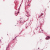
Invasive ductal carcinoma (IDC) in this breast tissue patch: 0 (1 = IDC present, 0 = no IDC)